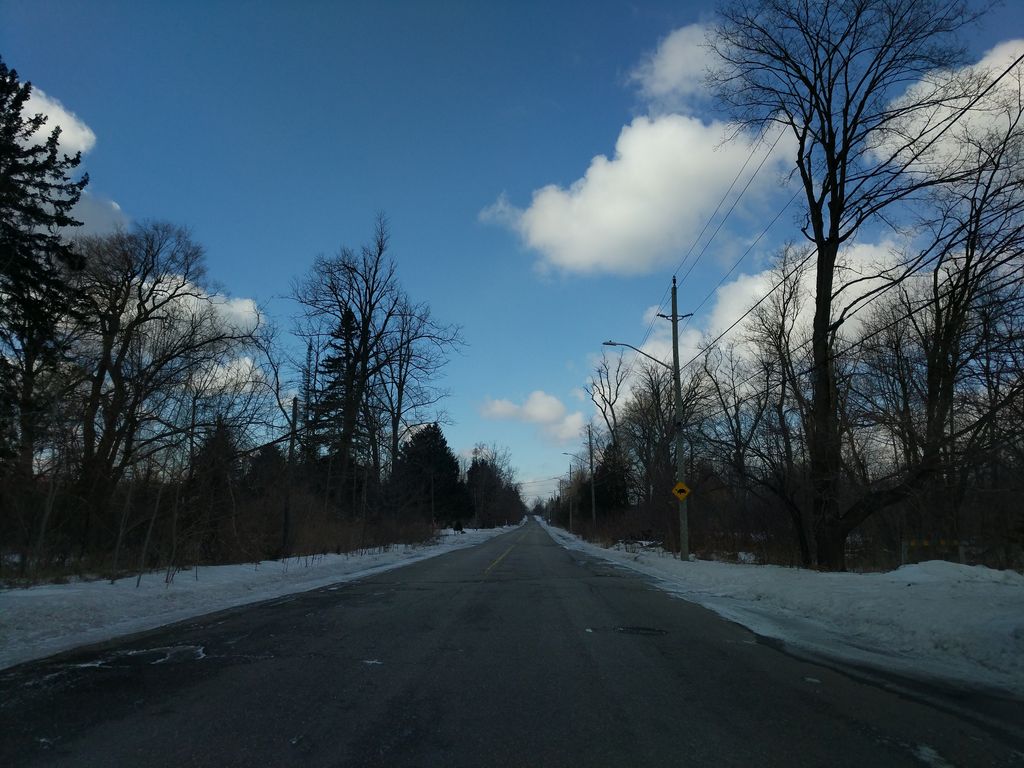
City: toronto